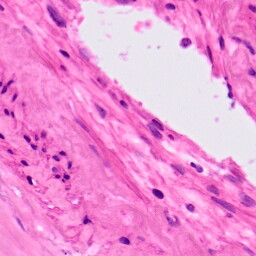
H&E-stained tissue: Lung